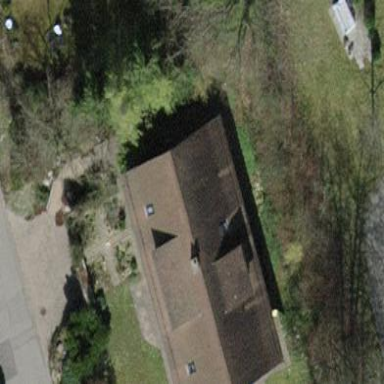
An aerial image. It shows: Building with tiled roof.